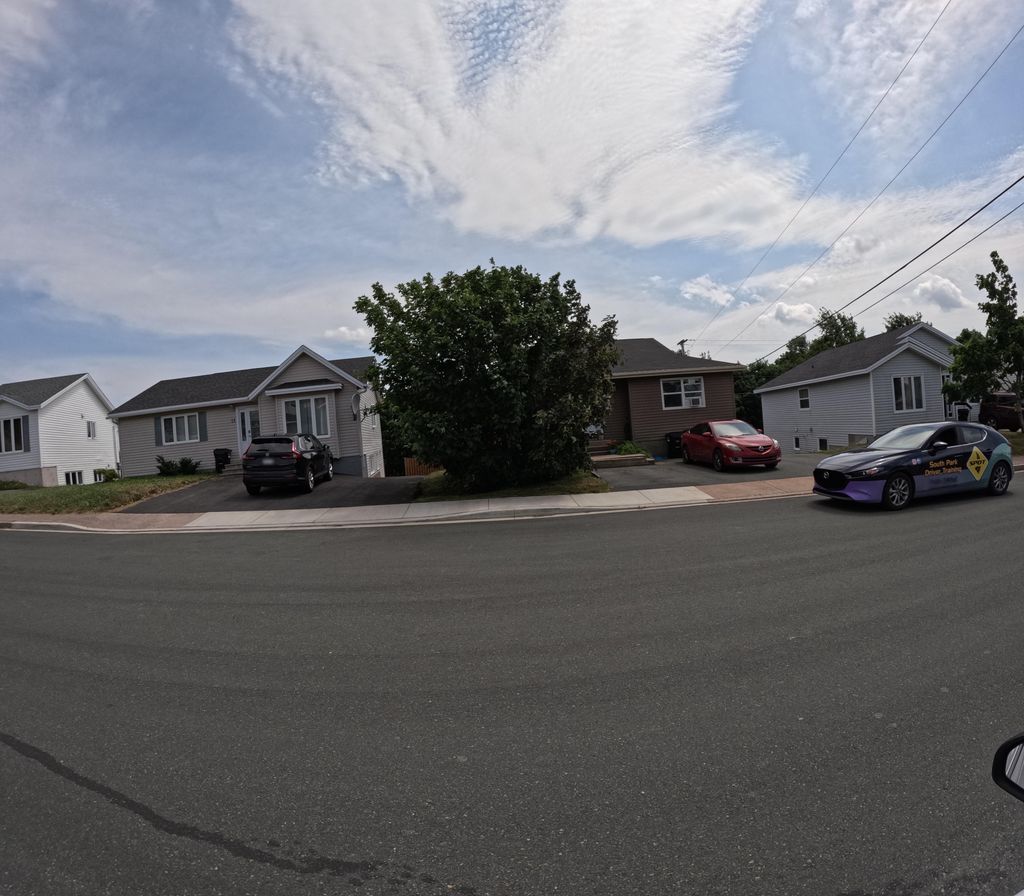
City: st_johns